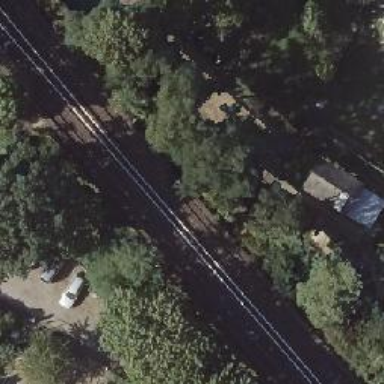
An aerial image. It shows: Rail line with bottom electrification.